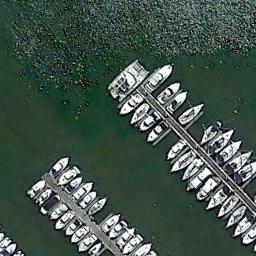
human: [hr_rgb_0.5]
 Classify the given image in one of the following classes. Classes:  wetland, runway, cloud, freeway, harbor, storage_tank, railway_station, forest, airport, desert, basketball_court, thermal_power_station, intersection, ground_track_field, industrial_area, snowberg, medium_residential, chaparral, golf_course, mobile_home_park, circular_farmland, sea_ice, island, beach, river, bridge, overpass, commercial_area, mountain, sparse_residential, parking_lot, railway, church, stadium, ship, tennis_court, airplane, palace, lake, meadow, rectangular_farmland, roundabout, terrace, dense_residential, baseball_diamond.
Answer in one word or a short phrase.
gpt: harbor